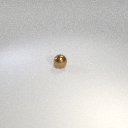
small brown metal sphere